Interaction volume radius: 5 \u00c5
Interaction volume height: 25 \u00c5
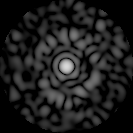
Disorder parameter: 0.8584